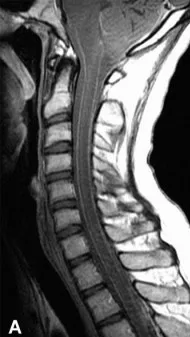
A. Postcontrast sagittal T1-weighted MR image of the cervical spine shows diffuse leptomeningeal enhancement along the surface of the spinal cord.
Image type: radiology (mri)